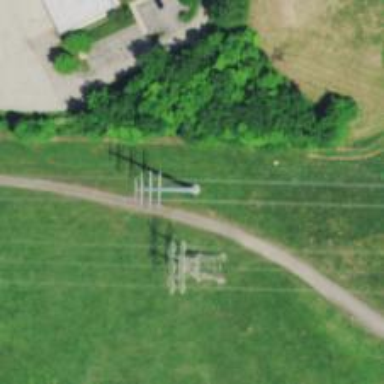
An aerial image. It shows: Power tower.